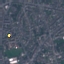
Land use / land cover: Residential